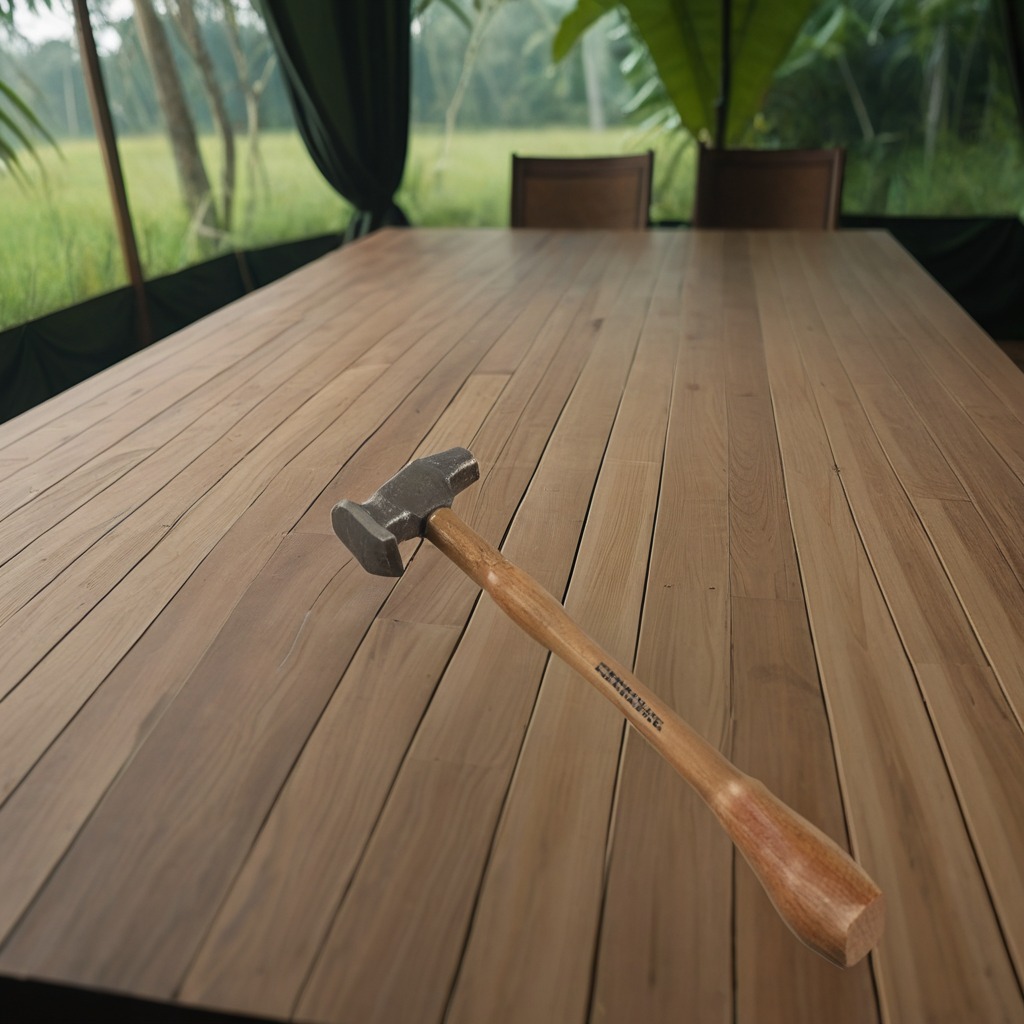
A hammer is lying on the wooden table inside a jungle field workshop tent humid ambient light worn but